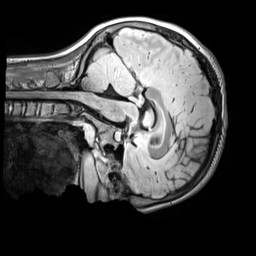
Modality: FLAIR
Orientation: sagittal
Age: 12
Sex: male
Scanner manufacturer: siemens
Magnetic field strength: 3 T
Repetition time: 5 s
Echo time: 0.388 s